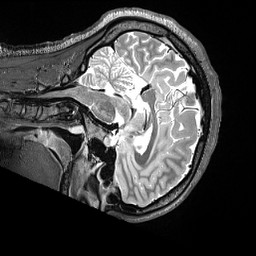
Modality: T2w
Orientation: sagittal
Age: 23
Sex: female
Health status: healthy
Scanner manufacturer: siemens
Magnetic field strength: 3 T
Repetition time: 3.2 s
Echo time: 0.563 s